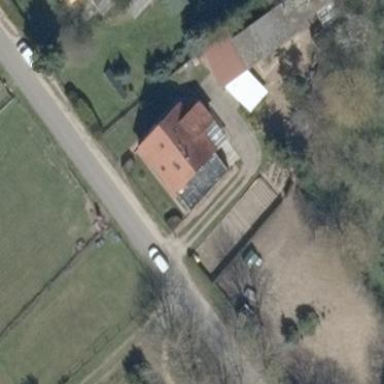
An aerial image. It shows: Simple and straightforward house.